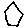
Label: hexagon